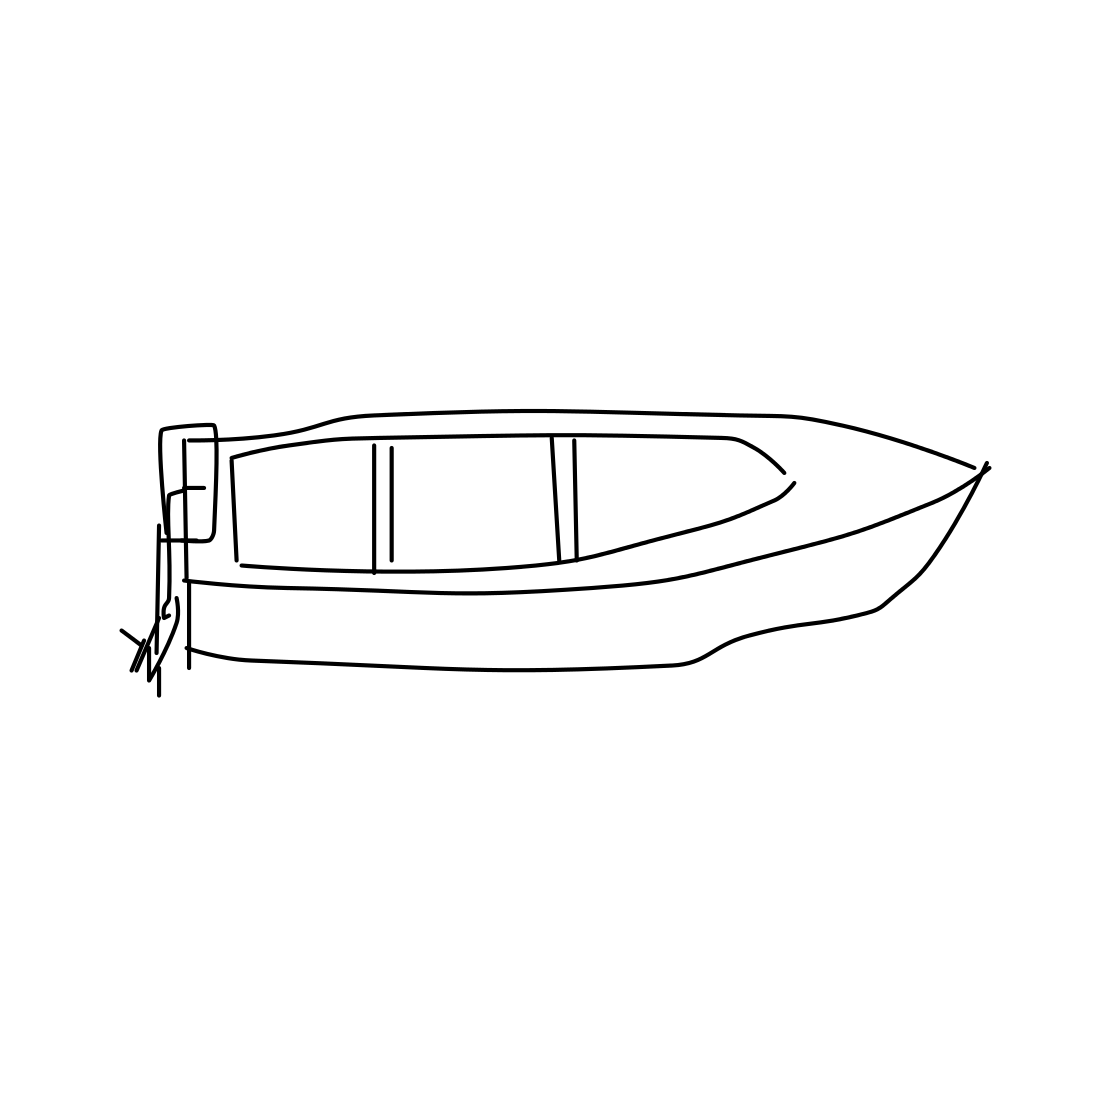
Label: speed-boat